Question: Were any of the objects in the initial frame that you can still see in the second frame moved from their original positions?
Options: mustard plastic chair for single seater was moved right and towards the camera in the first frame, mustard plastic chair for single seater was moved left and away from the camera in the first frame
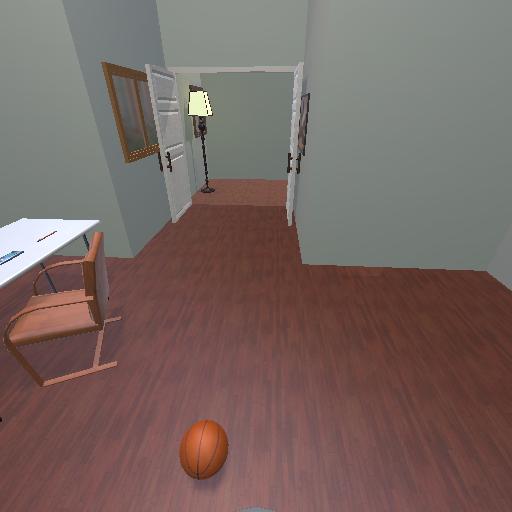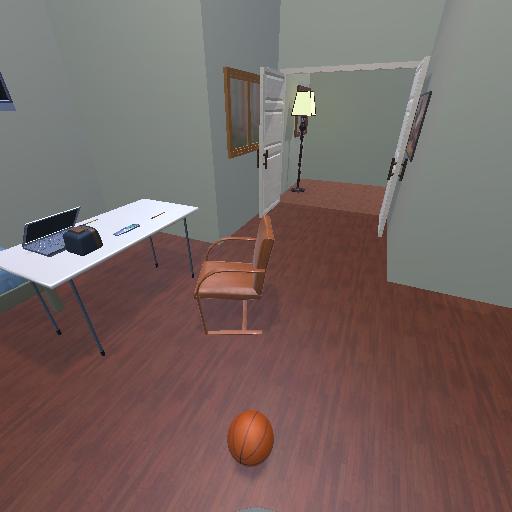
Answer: mustard plastic chair for single seater was moved right and towards the camera in the first frame